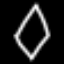
Label: diamond